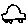
Label: car